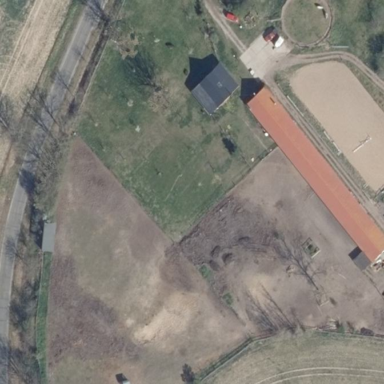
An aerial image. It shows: Farmyard area.